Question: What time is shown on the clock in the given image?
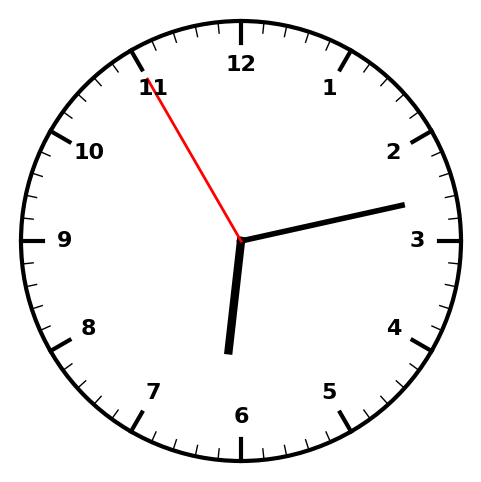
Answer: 06:12:55